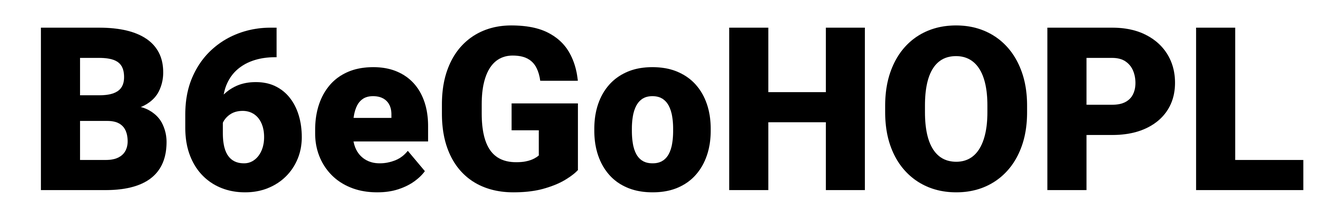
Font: Roboto_Black